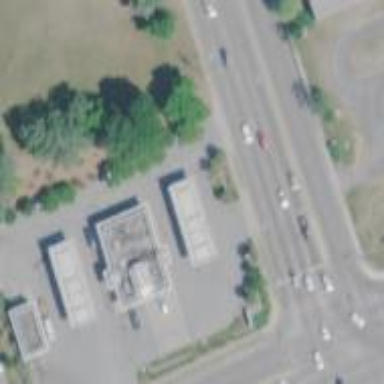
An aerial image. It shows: Fuel station.